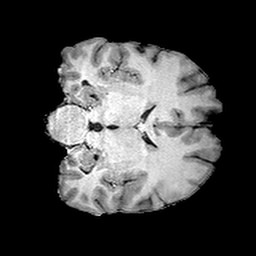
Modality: T1w
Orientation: coronal
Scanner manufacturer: siemens
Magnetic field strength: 3 T
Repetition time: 2 s
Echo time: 0.0024 s